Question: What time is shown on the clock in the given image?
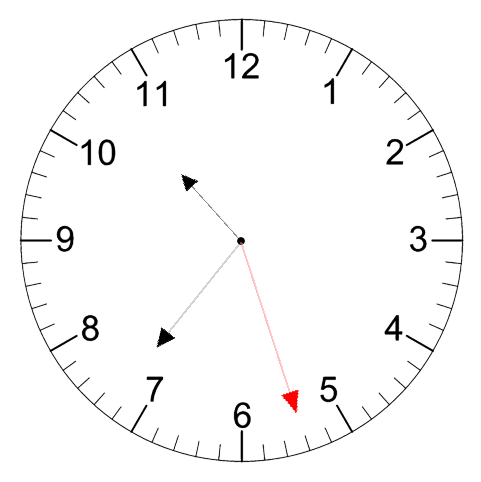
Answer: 10:36:27